Field crop: maize
Growth stage: 2
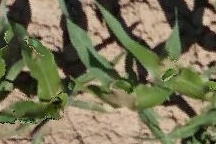
Species: maize